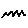
Label: zigzag